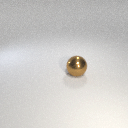
large brown metal sphere